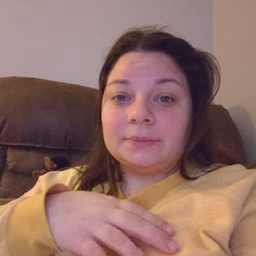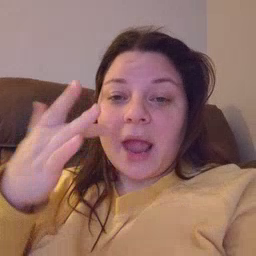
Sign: empty